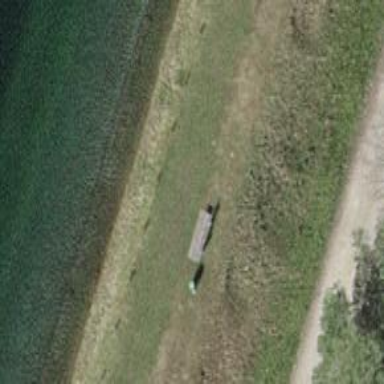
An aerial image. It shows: Brown bench.